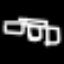
Label: square